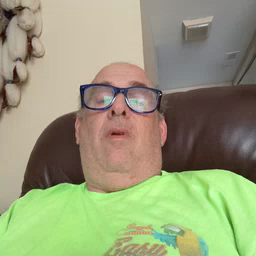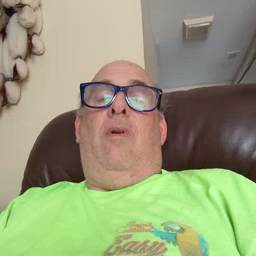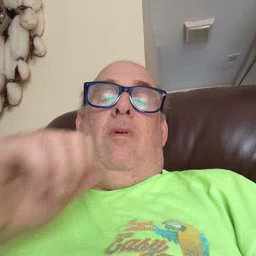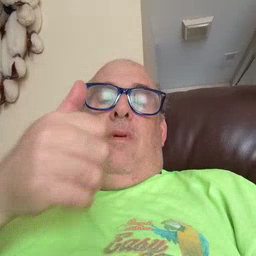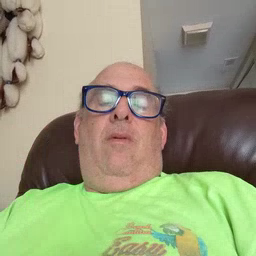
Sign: tomorrow